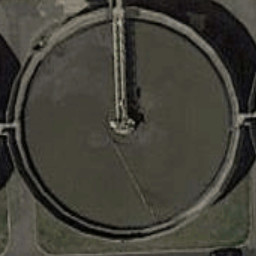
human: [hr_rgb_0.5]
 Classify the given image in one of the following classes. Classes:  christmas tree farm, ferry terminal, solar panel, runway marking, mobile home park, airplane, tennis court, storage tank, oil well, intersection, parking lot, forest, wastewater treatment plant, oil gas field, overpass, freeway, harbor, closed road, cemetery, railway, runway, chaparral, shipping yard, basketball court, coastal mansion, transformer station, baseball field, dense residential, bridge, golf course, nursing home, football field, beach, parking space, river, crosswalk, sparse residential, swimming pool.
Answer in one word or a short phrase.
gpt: wastewater treatment plant